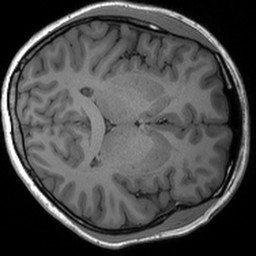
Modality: T1w
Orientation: axial
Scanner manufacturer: siemens
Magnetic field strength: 3 T
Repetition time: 1.54 s
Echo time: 0.00234 s